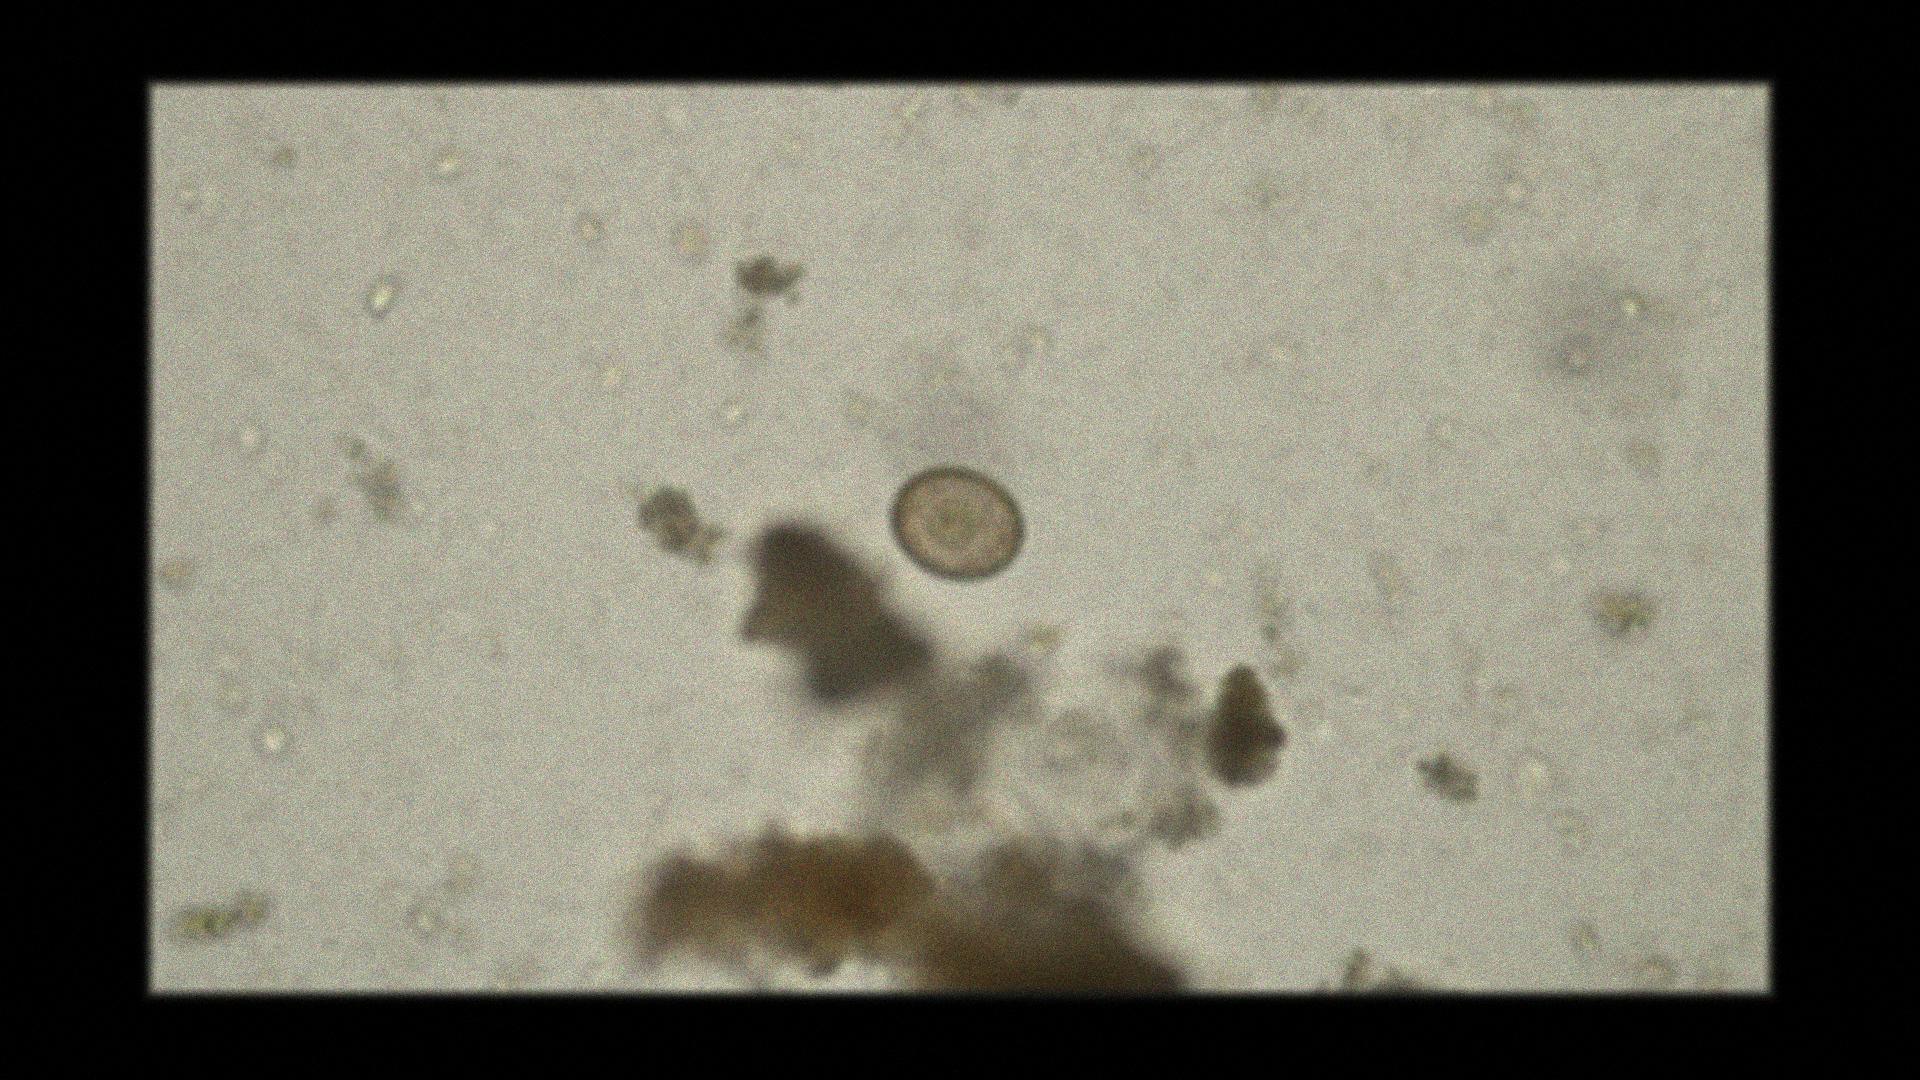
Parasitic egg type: Hymenolepis diminuta